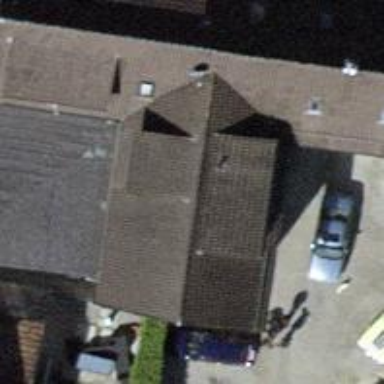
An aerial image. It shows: Car repair shop.